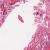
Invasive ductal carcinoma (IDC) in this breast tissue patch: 0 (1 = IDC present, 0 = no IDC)